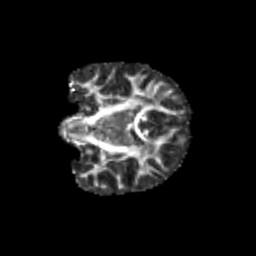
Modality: FA
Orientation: coronal
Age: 11
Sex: female
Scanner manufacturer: siemens
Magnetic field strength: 3 T
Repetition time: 3.8 s
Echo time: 0.07 s